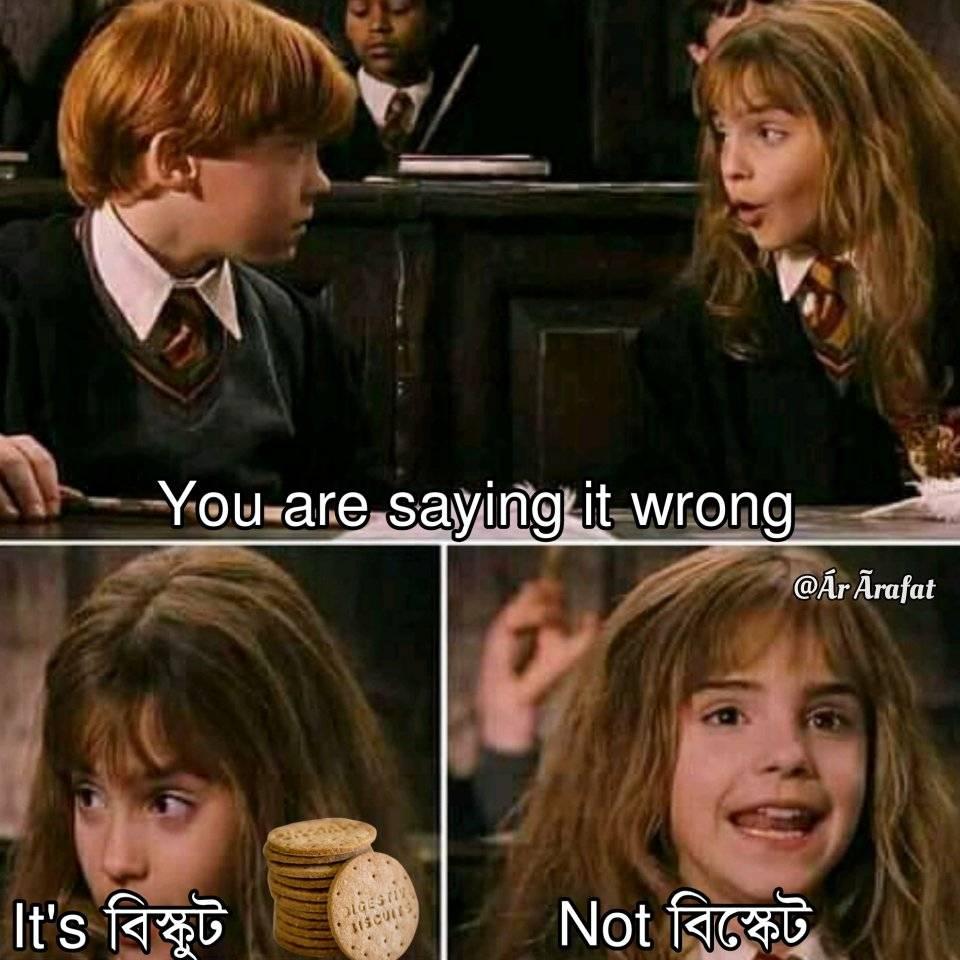
Caption: You are saying it wrong     It's  বিস্কুট      Not বিস্কেট
Label: non-hate